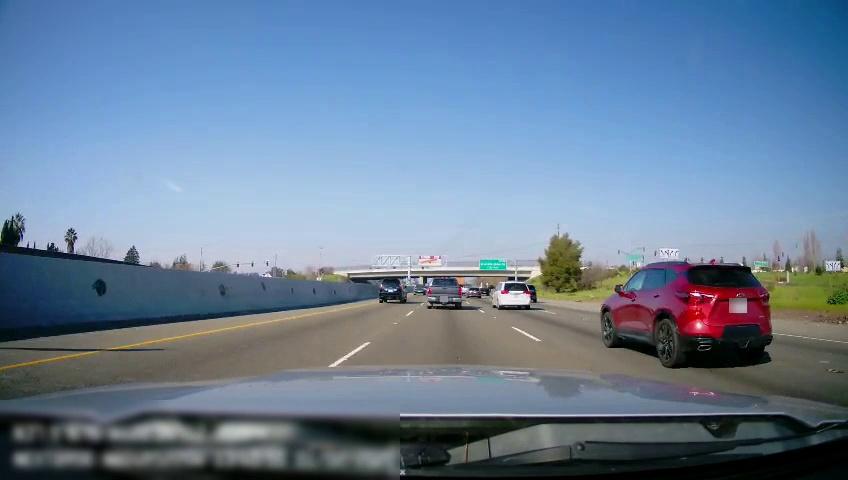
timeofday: Day
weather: Sunny
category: Drivable Space
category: Vehicles | Truck
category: Vehicles | SUV
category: Vehicles | Truck
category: Vehicles | SUV
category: Vehicles | SUV
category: Vehicles | SUV
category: Vehicles | Car
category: Lanes | Alternate Lane
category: Lanes | Current Lane
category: Lanes | Alternate Lane
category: Lanes | Alternate Lane
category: Lanes | Alternate Lane
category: Traffic | Signs
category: Traffic | Signs
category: Traffic | Signs
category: Traffic | Signs
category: Traffic | Signs
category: Traffic | Signs